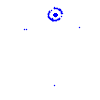
Particle: electron